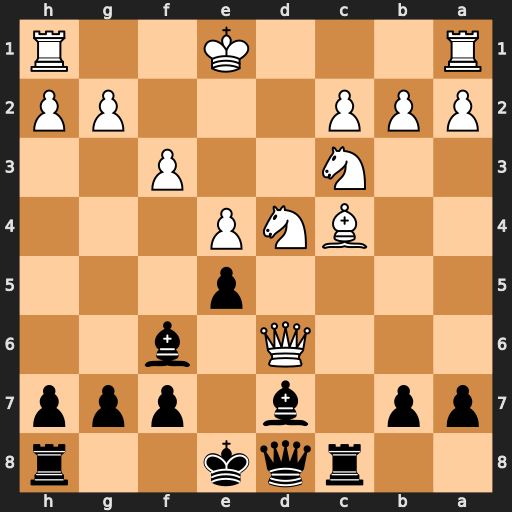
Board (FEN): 2rqk2r/pp1b1ppp/3Q1b2/4p3/2BNP3/2N2P2/PPP3PP/R3K2R
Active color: b
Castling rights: KQk
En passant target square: -
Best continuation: exd4 Nd5 Rxc4